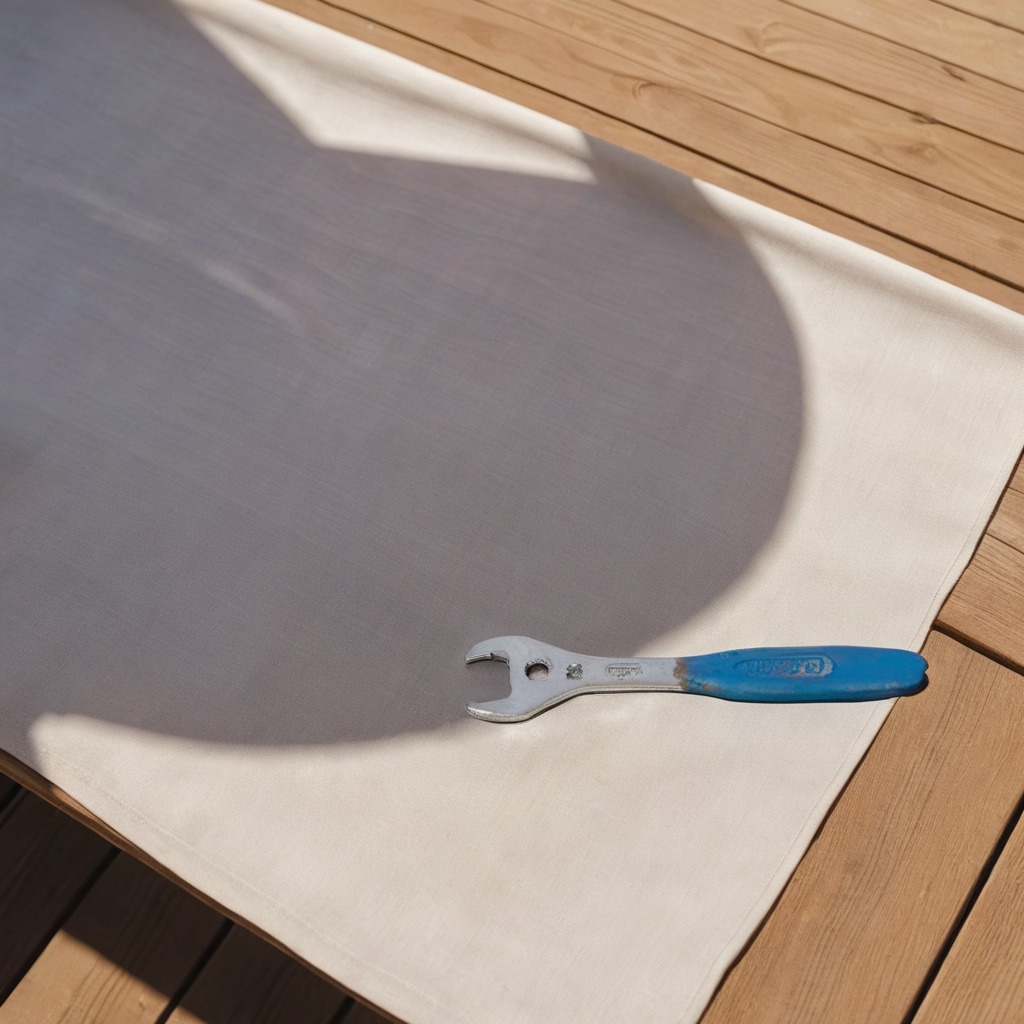
A wrench lying on a wooden table in an outdoor workshop during daytime bright natural light soft shadows worn but beneath the cloth.